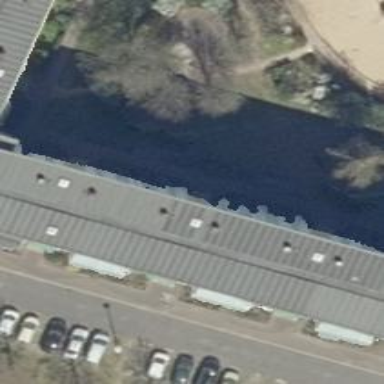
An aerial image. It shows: Flat-roofed apartment building.